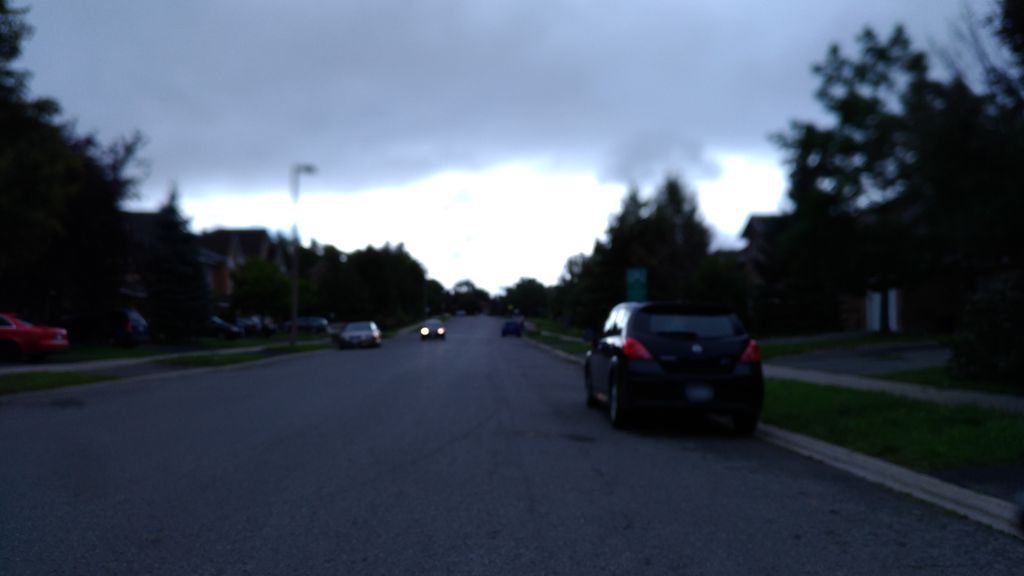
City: ottawa-gatineau